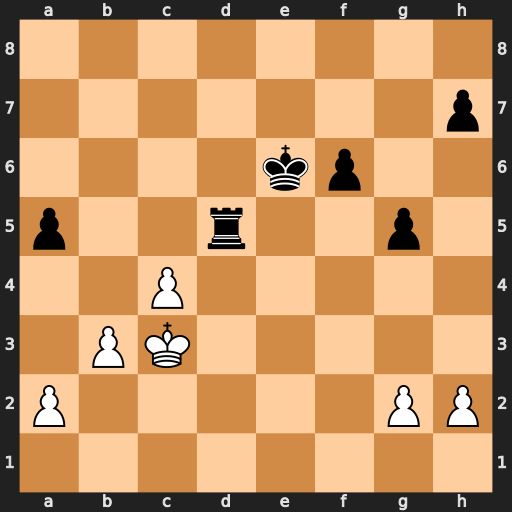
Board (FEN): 8/7p/4kp2/p2r2p1/2P5/1PK5/P5PP/8
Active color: w
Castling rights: -
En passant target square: -
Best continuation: cxd5+ Kxd5 b4 axb4+ Kxb4 f5 Kc3